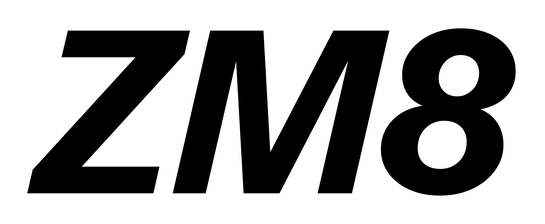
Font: InstrumentSans-Italic_Bold_Italic